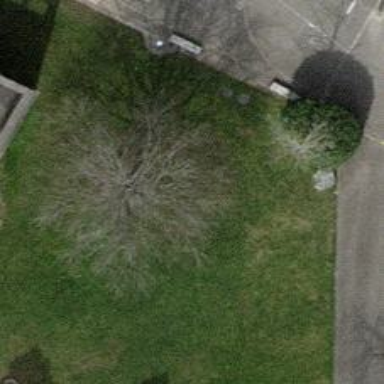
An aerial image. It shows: Evergreen needle-leaved tree.